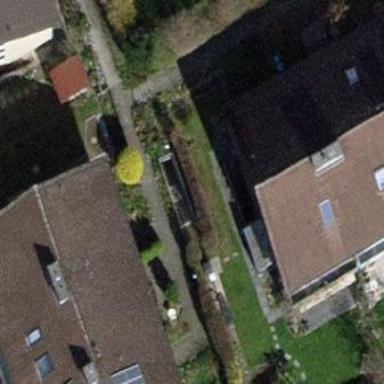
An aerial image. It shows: Terrace building.